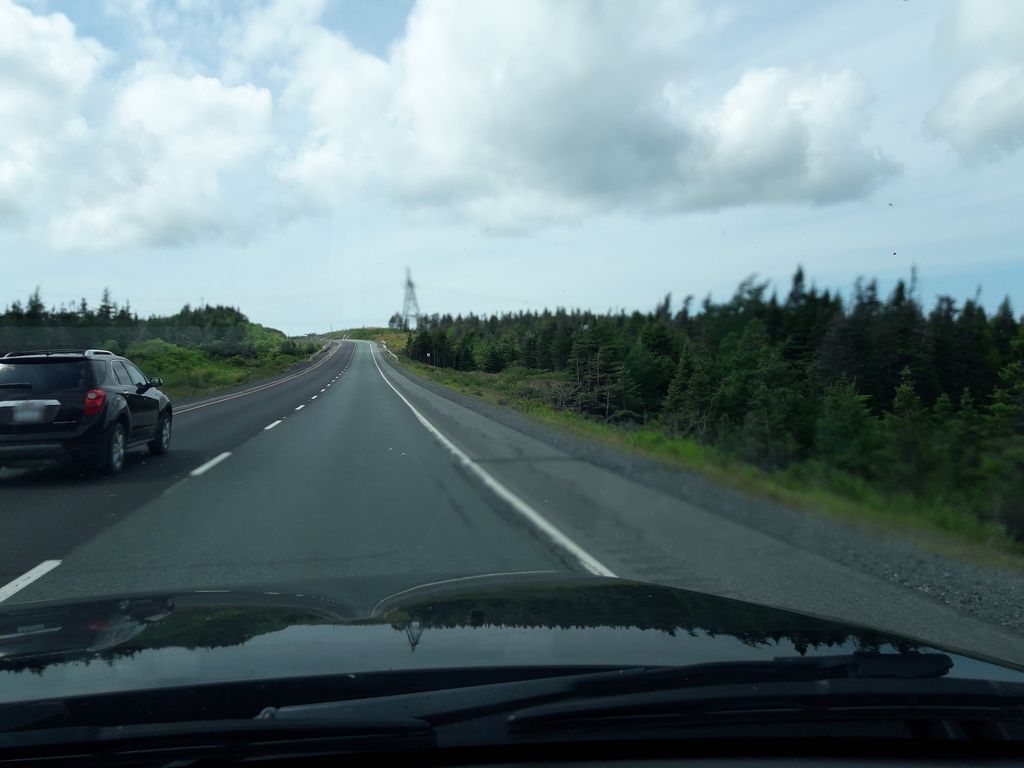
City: st_johns